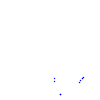
Particle: proton